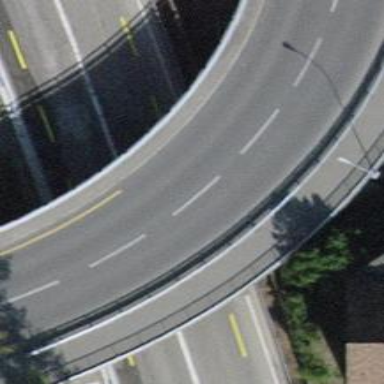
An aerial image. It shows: Man-made beam bridge.